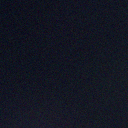
Screen state: off